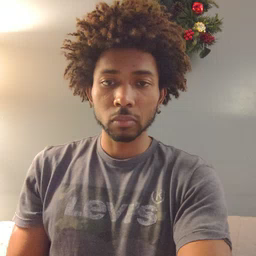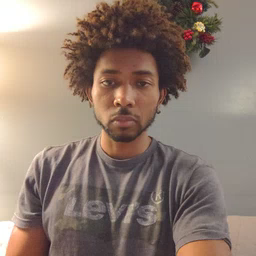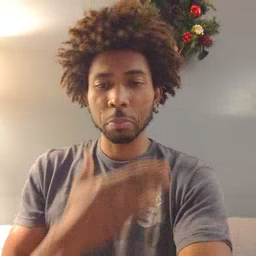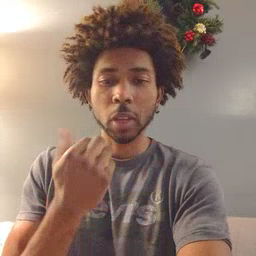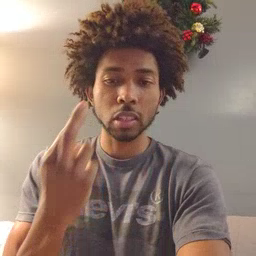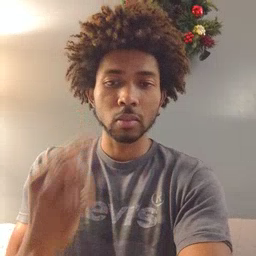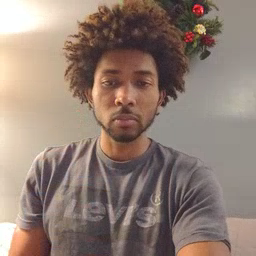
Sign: beside